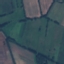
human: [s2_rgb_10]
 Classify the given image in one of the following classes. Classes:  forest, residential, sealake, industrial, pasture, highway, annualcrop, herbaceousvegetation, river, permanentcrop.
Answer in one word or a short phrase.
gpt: Pasture